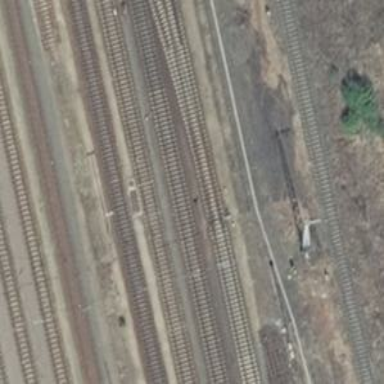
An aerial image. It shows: Railway switch with the turnout side on the left.